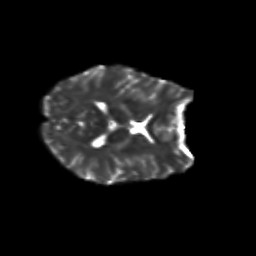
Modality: T2w
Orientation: axial
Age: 23
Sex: female
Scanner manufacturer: siemens
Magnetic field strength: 3 T
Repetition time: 3.5 s
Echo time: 0.125 s